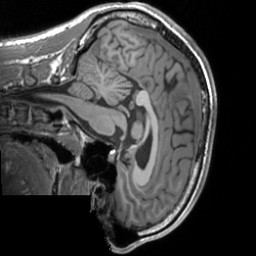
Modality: T1w
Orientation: sagittal
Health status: healthy
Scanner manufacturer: siemens
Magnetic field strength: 3 T
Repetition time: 1.9 s
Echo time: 0.00226 s